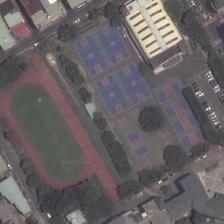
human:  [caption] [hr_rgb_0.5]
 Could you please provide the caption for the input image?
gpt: a playground with four basketball fields next to it is surrounded by many buildings .

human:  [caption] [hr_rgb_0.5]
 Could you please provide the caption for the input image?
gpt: what surrounded by buildings is a magnificent football field while its audience is very characteristic because it is rainbow color .

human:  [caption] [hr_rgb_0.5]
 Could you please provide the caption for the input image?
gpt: many buildings are around a playground and four basketball fields .

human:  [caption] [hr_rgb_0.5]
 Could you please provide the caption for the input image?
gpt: a large playground and lots of small court surrounded .

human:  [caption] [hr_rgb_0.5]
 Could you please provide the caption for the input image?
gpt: a playground with four basketball fields next to it is surrounded by some trees and many buildings .